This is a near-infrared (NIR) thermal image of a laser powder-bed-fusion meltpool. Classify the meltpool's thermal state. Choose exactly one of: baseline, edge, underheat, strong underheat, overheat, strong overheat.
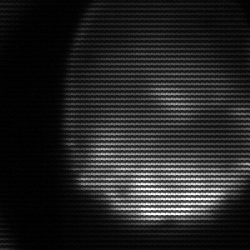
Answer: edge